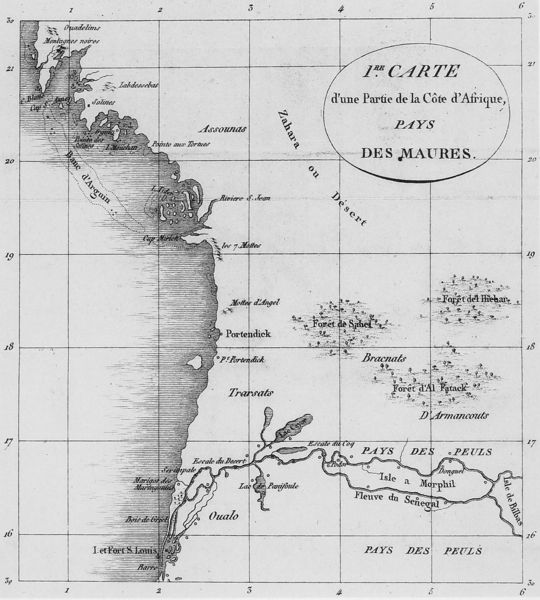
Titel: Karte von afrikanischer Küste, Land der Mohren
Schlagwörter: meer, weiß, schwarz, zeichnung, insel, küste, schrift, afrika, sahara, wüste, französisch, fluß, schwarzweiß, text, karte, landkarte, raster, geographie, mauren, carte, seekarte, fort st. louis